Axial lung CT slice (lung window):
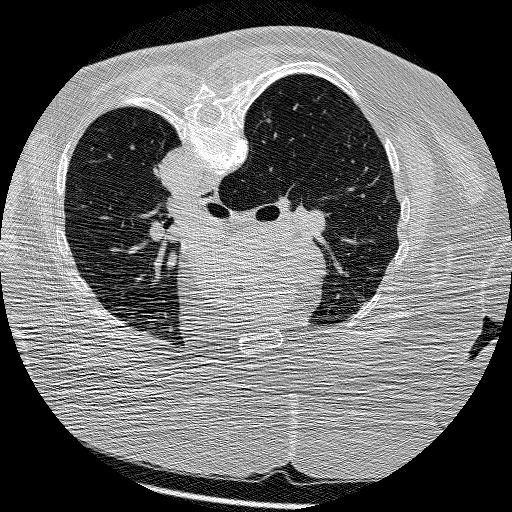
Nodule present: no